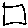
Label: square